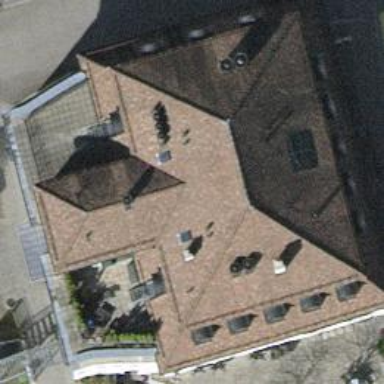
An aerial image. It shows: Building with hipped roof.